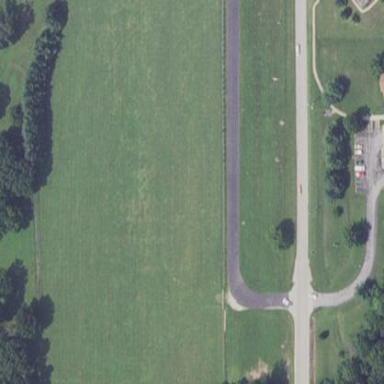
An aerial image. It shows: Driving range for golf on grass.